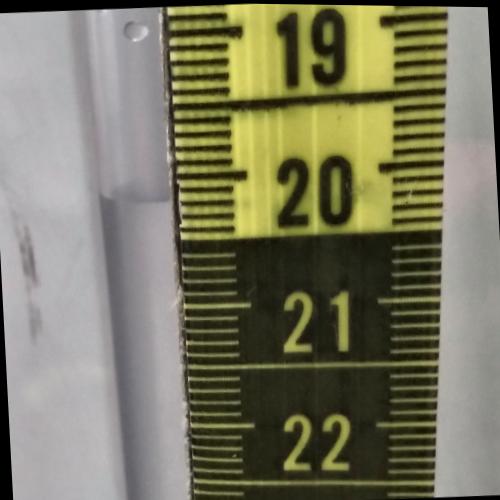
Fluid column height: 20.2 cm